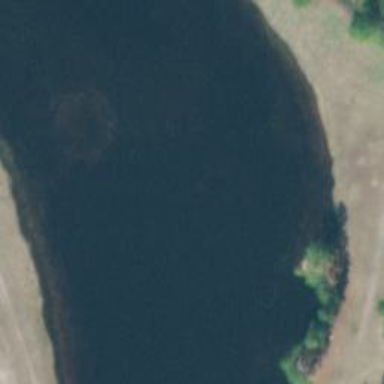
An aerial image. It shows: Peaceful pond surrounded by nature.